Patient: sex F, age 78
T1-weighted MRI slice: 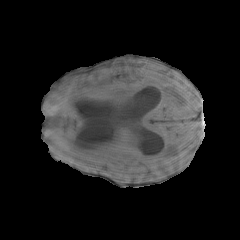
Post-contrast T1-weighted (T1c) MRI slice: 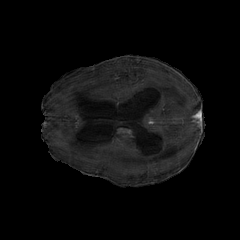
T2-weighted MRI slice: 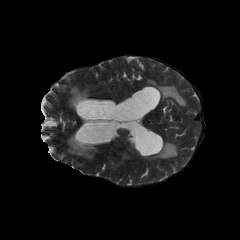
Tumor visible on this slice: yes
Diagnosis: Glioblastoma, IDH-wildtype
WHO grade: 4